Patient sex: M
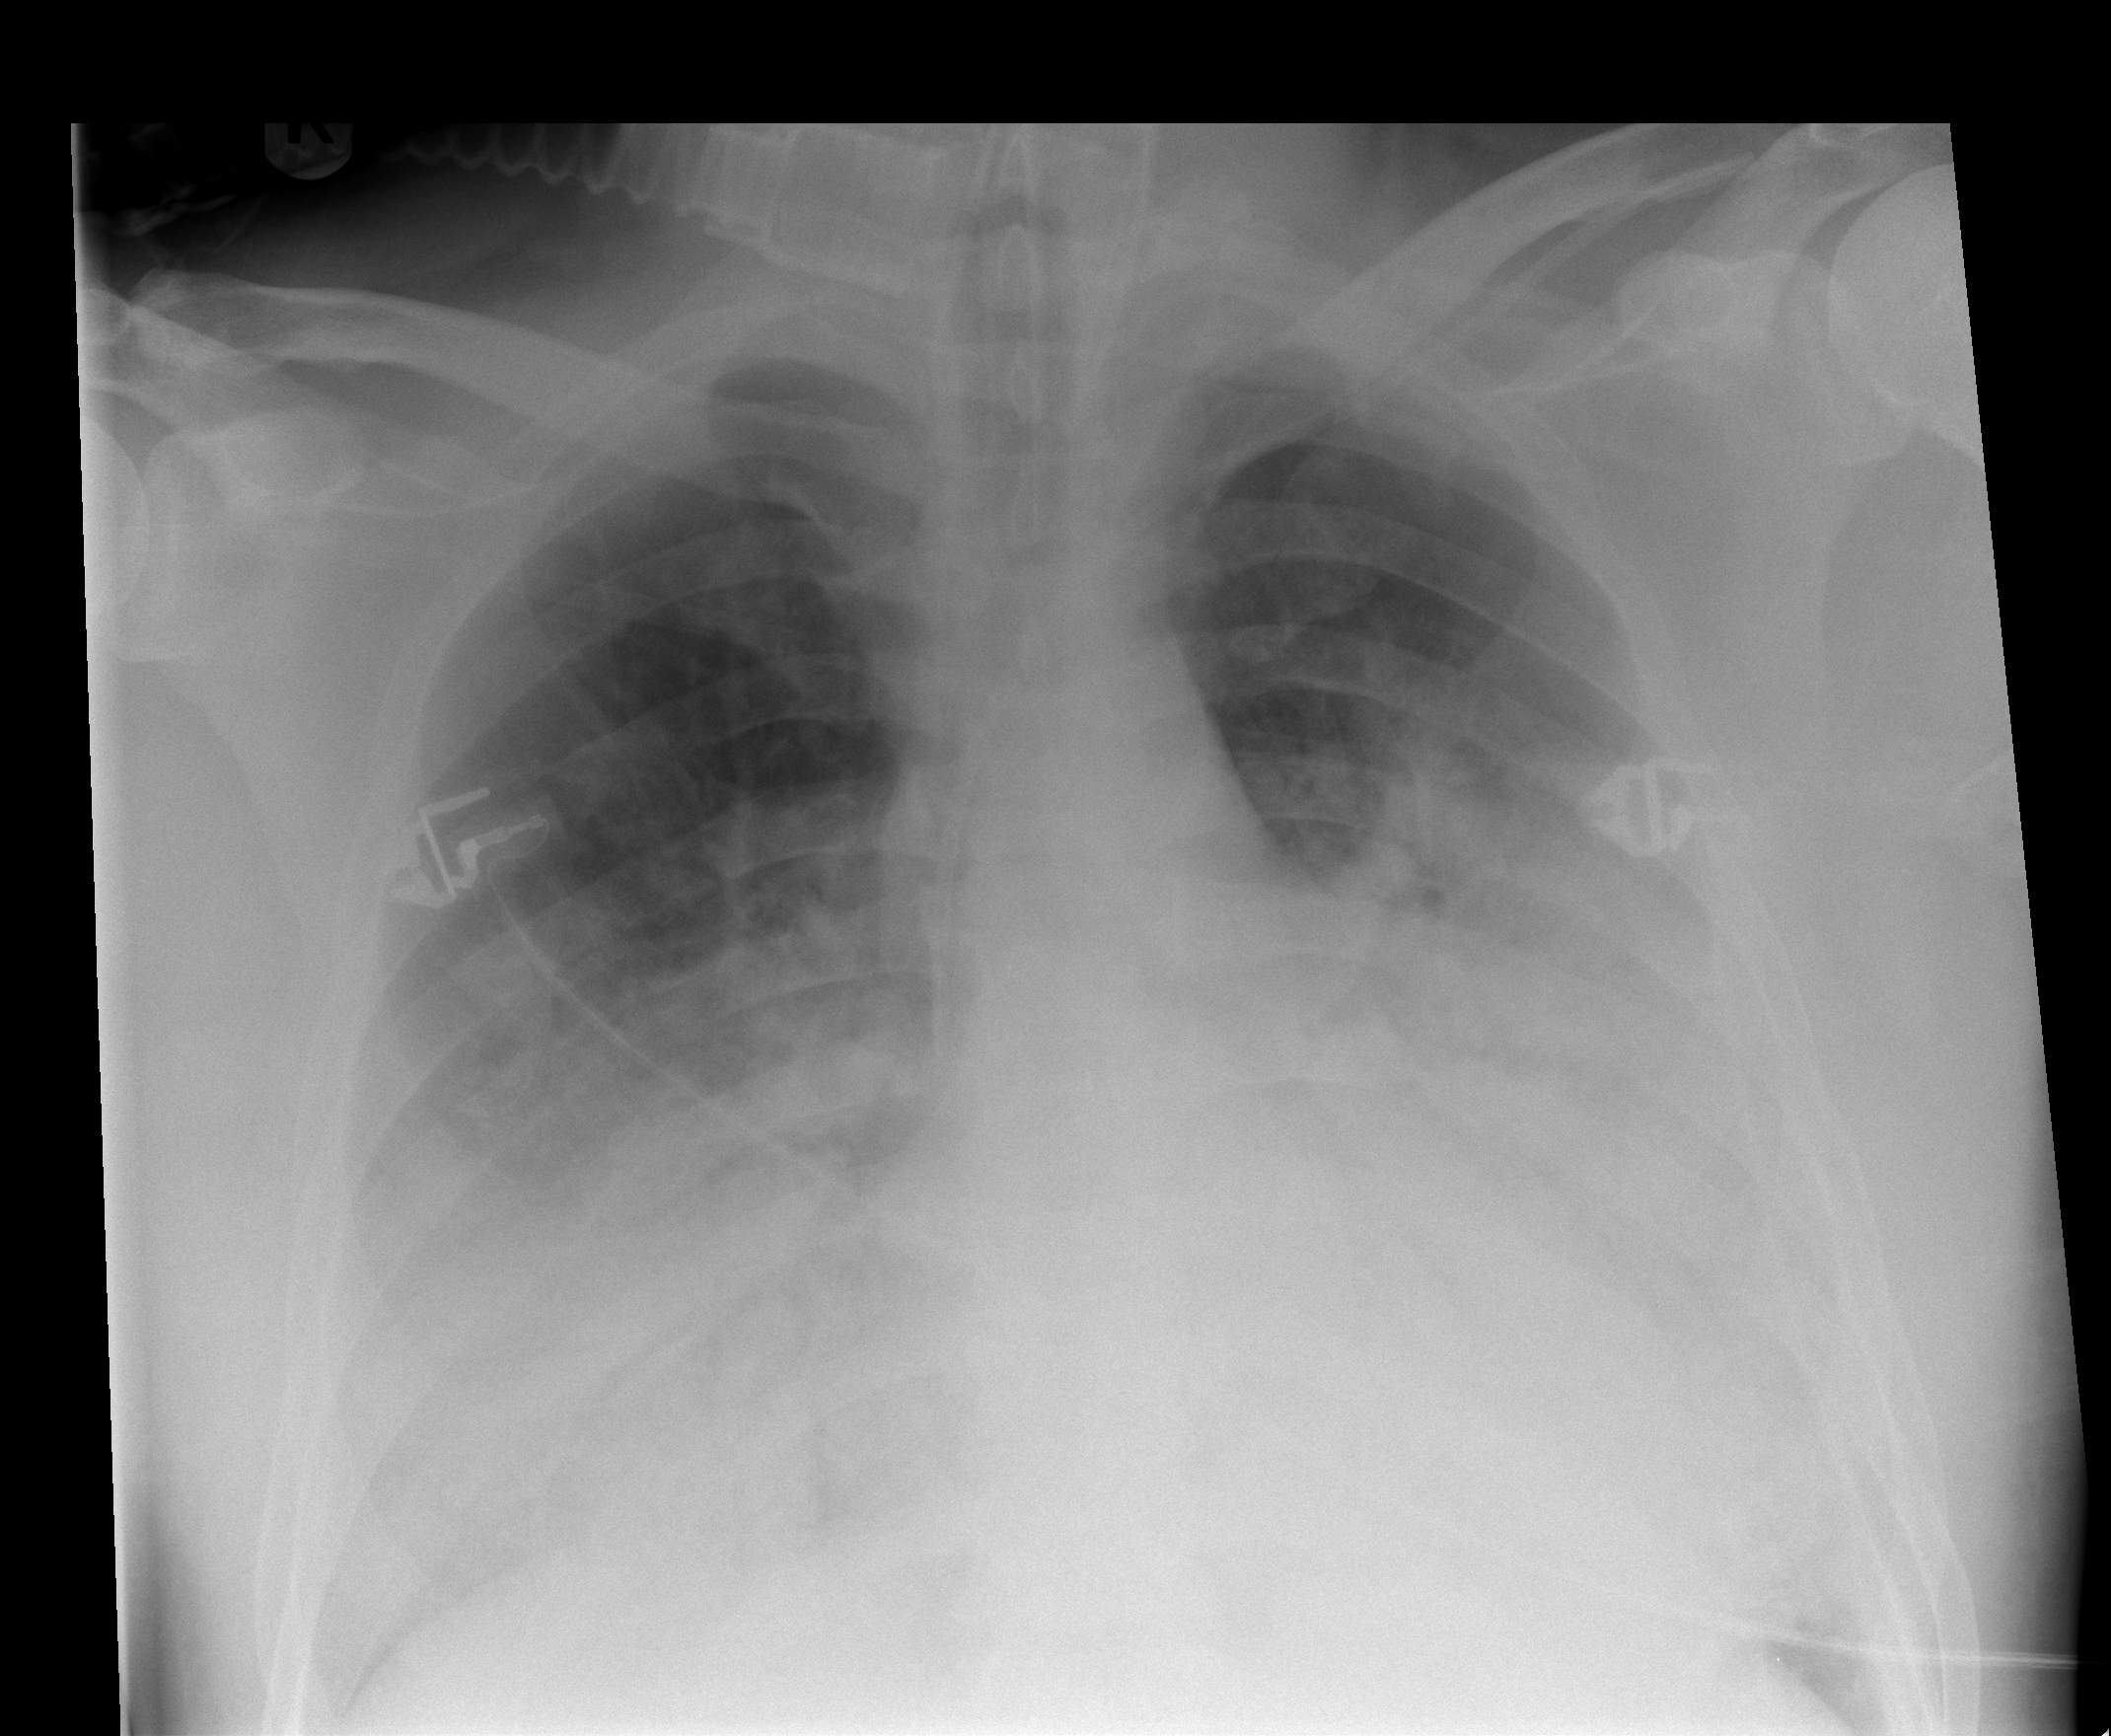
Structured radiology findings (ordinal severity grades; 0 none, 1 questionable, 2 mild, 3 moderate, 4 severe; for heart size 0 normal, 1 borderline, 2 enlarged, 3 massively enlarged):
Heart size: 0
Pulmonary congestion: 0
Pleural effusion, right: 2
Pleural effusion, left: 3
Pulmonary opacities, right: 3
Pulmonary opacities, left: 0
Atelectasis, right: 2
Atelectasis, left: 2